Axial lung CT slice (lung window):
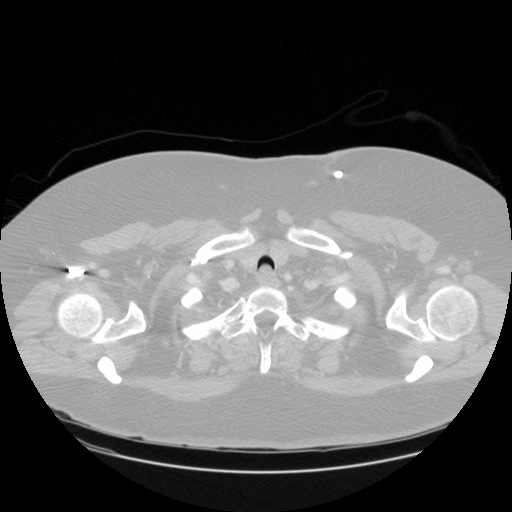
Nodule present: no